Question: I am building backend for a system in Django and I am generating PDF files using ReportLab. Please notice that the dots and circle above some letters are moved to the right for some reason. Why does this occur? Font is Times New Roman.

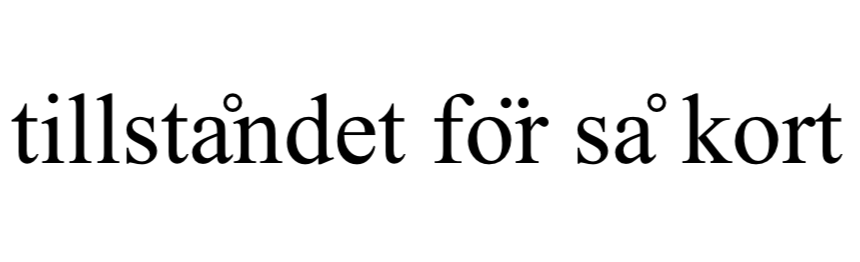
Answer: I found that this issue is coming from "paste". I had original text in a PDF document, that I copied and pasted to .py file (utf8 formatted). When I wrote same words for myself, problem disappeared.